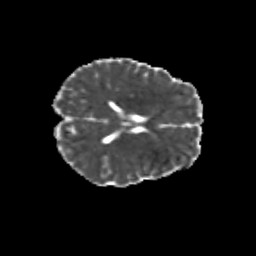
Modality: MD
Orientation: axial
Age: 12
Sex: male
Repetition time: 9.512 s
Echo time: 0.089 s